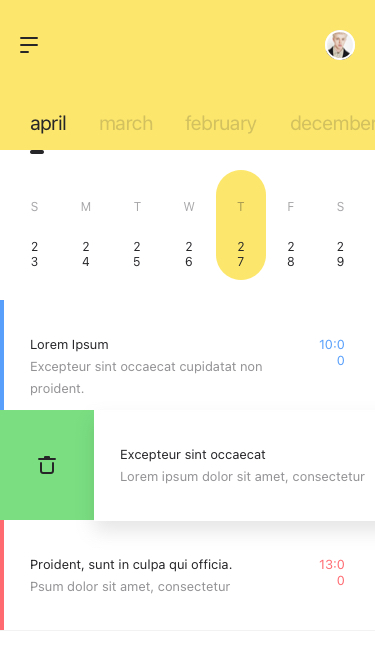
Text in this UI design:
april
march
february
december
s
m
t
w
t
f
s
23
24
25
26
27
28
29
Lorem Ipsum
Excepteur sint occaecat cupidatat non proident.
10:00
Proident, sunt in culpa qui officia.
Psum dolor sit amet, consectetur
13:00
Excepteur sint occaecat
Lorem ipsum dolor sit amet, consectetur
09:00 - 14:00